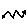
Label: zigzag